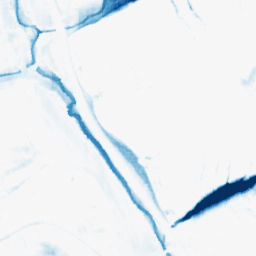
Category: morphological
Decomposition family: morphological_ellipse
Decomposition parameters: operation: closing
width: 30
height: 10
Upsampling method: sinc_blackman
Upsampling parameters: scale: 2
kernel_size: 4
Upsampling scale: 2